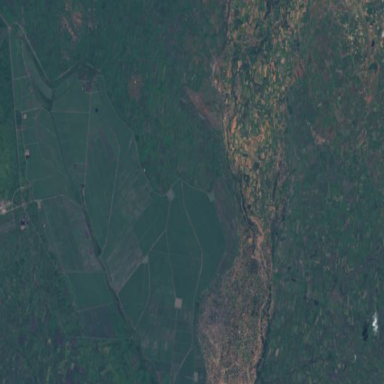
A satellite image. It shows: Farmland with sugarcane crops growing.